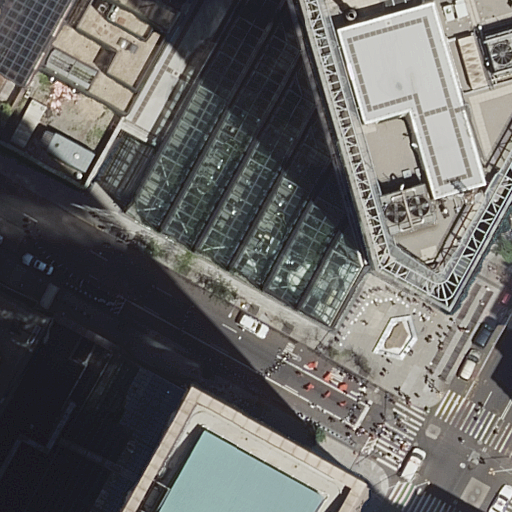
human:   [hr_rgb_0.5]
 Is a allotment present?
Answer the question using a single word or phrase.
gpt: no

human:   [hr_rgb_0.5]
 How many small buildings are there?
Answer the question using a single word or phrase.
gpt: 1

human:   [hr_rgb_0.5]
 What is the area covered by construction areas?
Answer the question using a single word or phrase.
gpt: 0m2

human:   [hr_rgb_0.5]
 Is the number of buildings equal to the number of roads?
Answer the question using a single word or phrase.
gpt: no

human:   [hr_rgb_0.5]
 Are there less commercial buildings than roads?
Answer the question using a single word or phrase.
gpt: yes

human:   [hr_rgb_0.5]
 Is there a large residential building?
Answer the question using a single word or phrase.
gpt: yes

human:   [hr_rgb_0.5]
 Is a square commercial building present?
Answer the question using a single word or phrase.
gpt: no

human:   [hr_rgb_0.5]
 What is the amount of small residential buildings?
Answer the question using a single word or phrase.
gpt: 1

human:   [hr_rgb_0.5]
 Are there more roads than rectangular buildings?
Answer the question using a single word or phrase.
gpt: no

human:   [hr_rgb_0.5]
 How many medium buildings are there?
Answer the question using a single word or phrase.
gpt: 1

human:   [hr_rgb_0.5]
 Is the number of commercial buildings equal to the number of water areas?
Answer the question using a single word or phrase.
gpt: no

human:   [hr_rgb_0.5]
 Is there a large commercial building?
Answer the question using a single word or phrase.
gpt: yes

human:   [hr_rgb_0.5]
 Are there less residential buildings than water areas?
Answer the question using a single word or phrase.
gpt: no

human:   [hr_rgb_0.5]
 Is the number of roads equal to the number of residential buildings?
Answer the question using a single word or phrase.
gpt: no

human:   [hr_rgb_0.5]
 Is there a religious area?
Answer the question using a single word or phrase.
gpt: no

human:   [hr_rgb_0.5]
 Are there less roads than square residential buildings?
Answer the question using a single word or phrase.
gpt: no

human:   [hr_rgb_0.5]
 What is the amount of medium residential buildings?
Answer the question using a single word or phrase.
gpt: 1

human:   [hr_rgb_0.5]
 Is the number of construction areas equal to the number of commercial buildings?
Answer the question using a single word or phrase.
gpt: no

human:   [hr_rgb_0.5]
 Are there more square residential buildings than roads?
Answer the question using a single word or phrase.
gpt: no

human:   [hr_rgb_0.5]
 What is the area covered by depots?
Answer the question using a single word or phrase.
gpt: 0m2

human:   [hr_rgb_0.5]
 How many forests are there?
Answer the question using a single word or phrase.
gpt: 0

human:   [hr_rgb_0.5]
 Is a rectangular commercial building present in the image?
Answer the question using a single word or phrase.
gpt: yes

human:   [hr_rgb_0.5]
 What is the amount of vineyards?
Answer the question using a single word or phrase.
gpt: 0

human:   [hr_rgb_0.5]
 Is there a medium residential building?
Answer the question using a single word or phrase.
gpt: yes

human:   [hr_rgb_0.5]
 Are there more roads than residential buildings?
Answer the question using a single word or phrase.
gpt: no

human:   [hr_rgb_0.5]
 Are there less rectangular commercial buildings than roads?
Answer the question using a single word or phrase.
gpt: yes

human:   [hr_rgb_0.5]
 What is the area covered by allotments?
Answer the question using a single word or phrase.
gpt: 0m2

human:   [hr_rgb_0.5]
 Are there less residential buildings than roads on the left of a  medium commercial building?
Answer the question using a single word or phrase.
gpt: no

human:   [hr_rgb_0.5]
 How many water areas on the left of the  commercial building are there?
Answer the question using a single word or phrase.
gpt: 0

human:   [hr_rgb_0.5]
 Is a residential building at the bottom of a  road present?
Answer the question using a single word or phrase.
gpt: yes

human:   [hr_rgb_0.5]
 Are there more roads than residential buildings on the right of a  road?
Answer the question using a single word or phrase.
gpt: yes

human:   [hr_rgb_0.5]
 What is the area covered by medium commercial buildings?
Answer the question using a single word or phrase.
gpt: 0m2

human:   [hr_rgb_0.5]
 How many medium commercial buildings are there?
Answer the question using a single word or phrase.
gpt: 0

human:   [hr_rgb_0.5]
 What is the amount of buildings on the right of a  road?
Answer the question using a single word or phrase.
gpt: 0

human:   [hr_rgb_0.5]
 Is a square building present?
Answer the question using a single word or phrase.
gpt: no

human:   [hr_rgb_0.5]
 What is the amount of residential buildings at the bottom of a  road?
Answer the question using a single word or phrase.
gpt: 2

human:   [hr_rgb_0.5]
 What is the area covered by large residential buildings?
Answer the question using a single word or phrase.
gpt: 2596m2